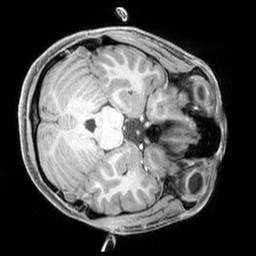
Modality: T1w
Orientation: axial
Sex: female
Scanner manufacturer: siemens
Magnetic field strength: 3 T
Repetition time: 2.3 s
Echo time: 0.00226 s